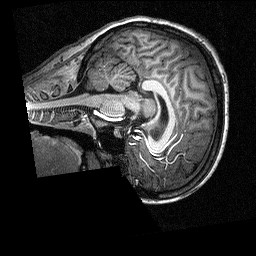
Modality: T1w
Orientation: sagittal